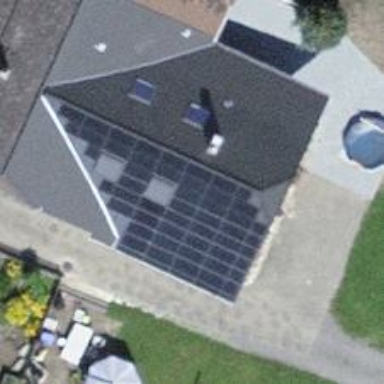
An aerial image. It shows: Solar power generator using photovoltaic panels.